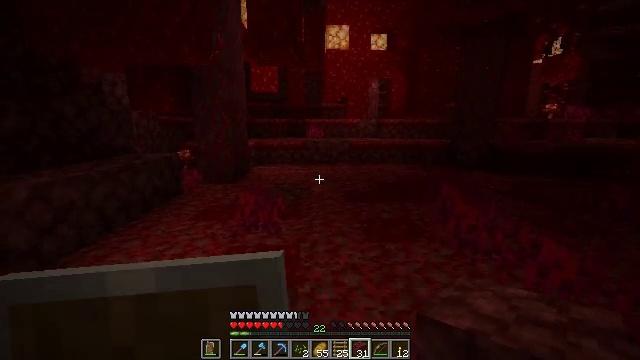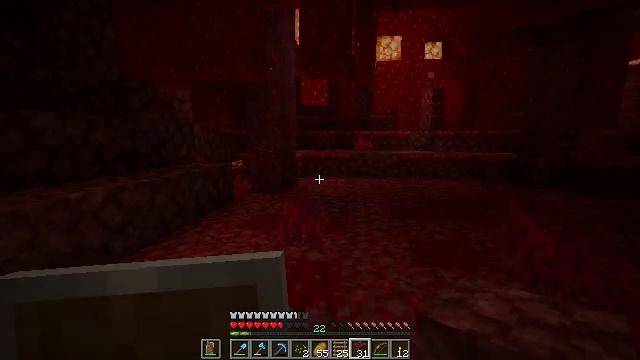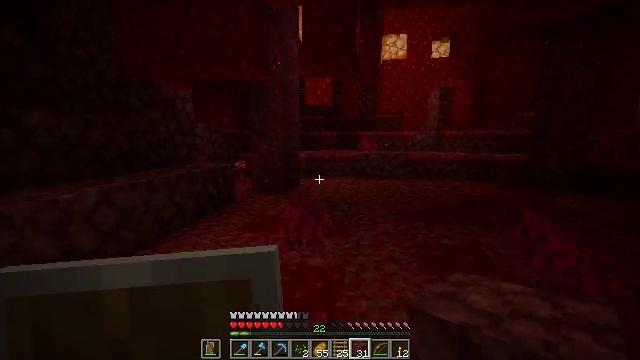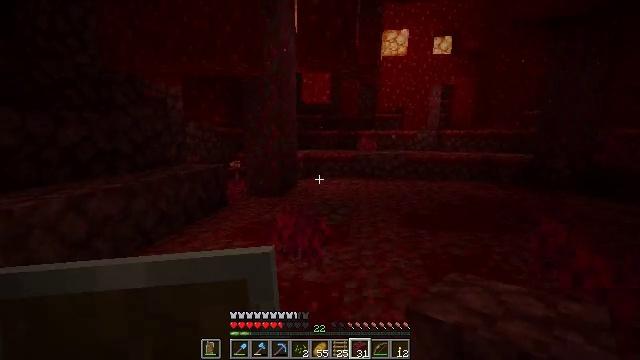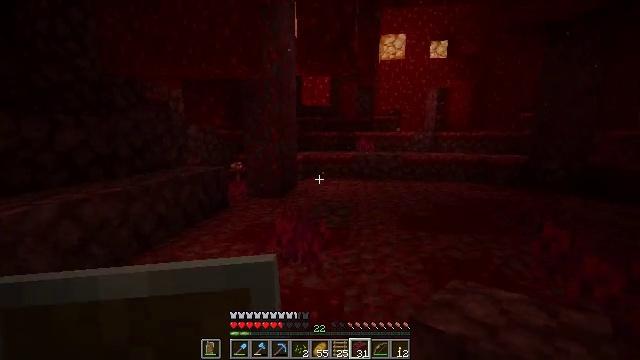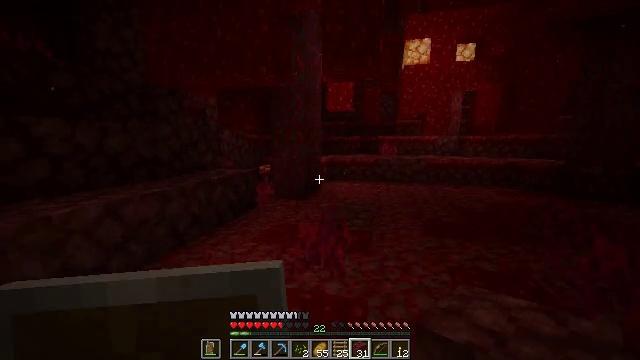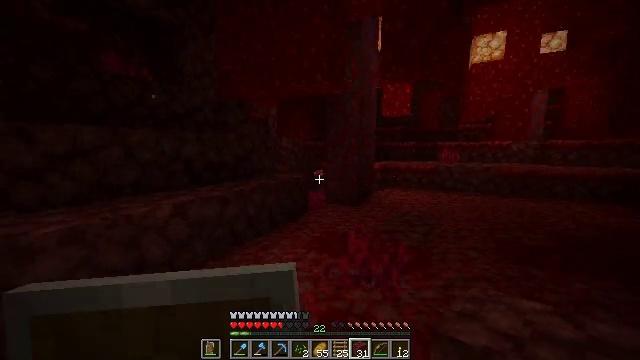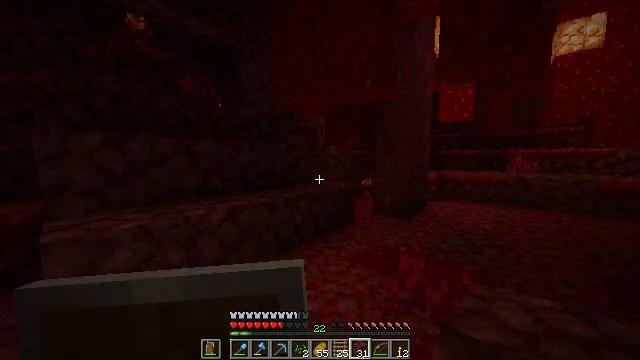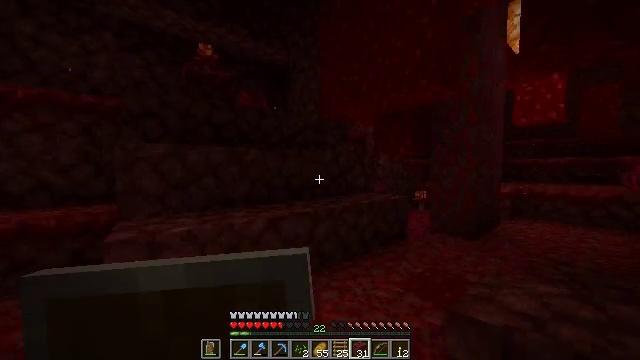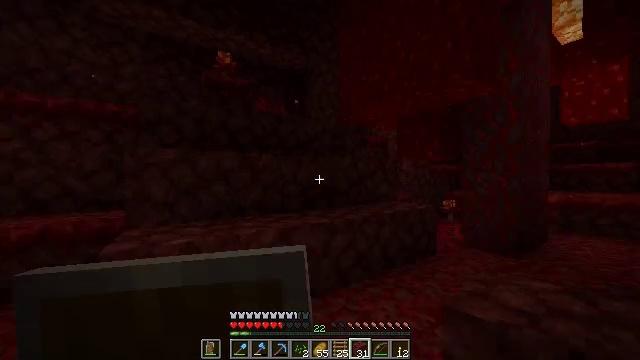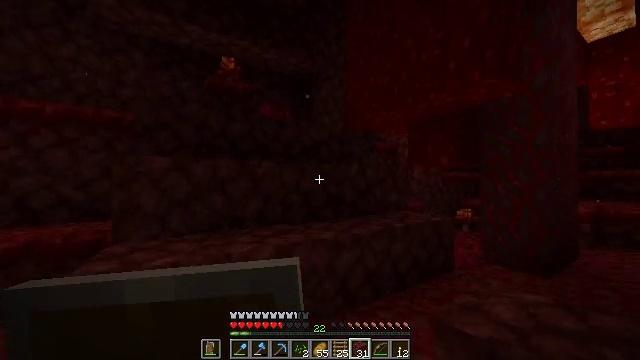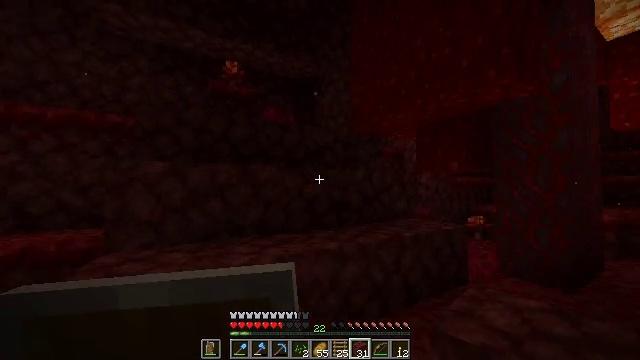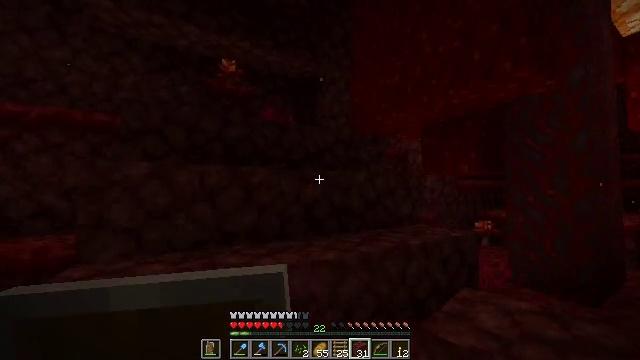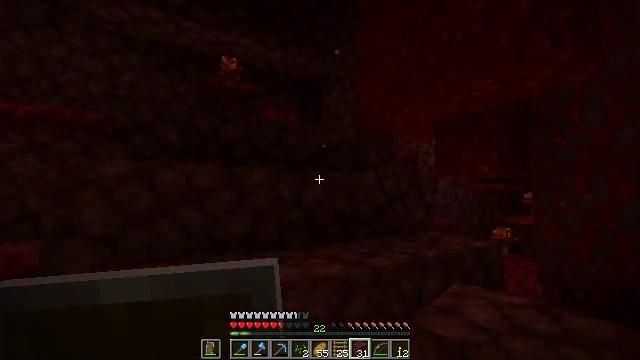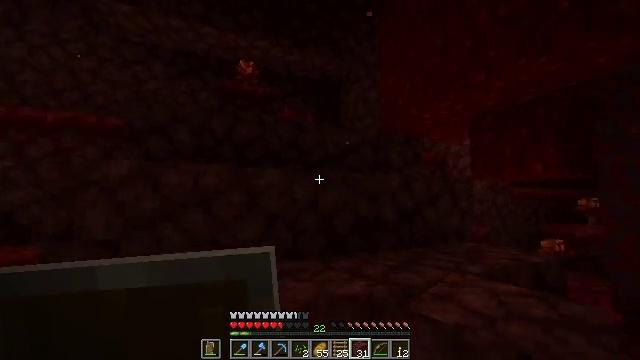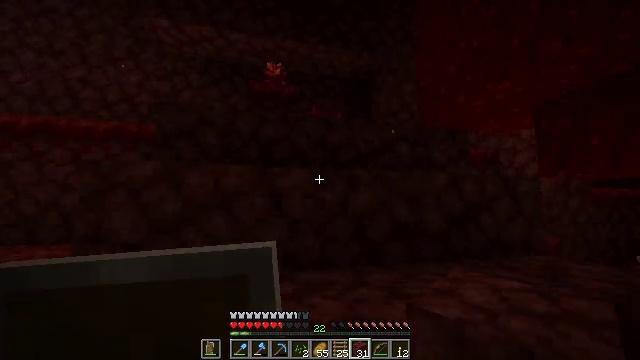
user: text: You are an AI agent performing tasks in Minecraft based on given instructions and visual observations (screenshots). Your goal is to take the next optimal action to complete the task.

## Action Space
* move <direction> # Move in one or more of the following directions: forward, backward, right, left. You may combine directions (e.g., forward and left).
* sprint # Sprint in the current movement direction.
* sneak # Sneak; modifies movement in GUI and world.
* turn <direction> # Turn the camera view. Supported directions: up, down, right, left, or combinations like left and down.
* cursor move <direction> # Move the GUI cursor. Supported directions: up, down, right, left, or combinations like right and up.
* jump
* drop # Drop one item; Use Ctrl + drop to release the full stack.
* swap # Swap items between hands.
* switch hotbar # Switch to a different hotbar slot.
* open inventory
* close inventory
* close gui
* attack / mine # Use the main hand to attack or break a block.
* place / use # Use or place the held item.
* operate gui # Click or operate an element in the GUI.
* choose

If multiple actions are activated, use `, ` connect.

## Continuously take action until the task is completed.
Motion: motion action
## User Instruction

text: Gather crimson roots by holding left button.
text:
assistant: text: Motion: move forward, turn left and up
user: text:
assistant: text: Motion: move forward, turn left
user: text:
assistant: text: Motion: move forward, sprint
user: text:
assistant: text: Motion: move forward, sprint
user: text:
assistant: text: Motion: move forward, sprint, turn left
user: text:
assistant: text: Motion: move forward, sprint, turn left and up
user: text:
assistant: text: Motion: move forward, sprint, turn left and up
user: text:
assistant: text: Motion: move forward, turn left and up
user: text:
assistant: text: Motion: move forward, sprint, turn left and up
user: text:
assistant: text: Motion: move forward, sprint, turn left and up
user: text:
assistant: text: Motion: move forward, sprint, turn left and up
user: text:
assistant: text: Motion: move forward, sprint
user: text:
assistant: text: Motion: move forward, turn left and up
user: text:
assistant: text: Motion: move forward, turn left and up
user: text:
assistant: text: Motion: move forward, turn left and up
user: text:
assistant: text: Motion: move forward, turn left and up, jump
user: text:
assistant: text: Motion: move forward, turn left, jump
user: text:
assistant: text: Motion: move forward, jump
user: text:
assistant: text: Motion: move forward, jump
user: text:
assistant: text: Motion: move forward, jump
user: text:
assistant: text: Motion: move forward, jump
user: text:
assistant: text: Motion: move forward, jump
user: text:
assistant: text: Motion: move forward, jump
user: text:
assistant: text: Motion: move forward, sprint, jump
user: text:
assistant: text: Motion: move forward, sprint, jump
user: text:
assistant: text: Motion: move forward, sprint, jump
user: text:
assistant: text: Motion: move forward, sprint, jump
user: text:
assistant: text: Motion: move forward, sprint, jump
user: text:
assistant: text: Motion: move forward, turn right and down, jump
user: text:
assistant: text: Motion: move forward, turn right and down, jump